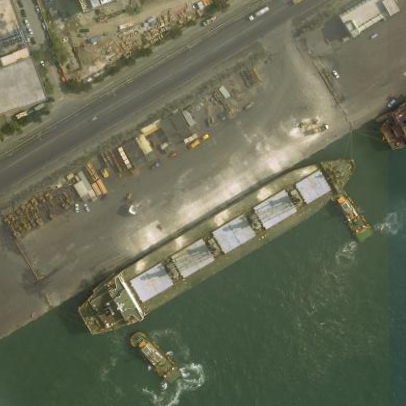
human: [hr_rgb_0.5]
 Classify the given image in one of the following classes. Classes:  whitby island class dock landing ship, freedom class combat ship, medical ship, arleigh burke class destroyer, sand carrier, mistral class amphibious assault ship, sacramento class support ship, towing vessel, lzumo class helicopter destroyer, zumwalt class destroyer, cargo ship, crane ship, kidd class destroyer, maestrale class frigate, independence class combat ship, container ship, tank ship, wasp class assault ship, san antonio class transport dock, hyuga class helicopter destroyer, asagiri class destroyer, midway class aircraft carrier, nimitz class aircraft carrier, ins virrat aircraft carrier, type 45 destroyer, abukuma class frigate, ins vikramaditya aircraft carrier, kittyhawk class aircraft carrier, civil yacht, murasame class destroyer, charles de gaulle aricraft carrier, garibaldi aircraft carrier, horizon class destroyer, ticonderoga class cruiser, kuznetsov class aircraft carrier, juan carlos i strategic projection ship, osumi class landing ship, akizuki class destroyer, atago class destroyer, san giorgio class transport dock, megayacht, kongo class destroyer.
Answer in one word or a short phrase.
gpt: Cargo ship